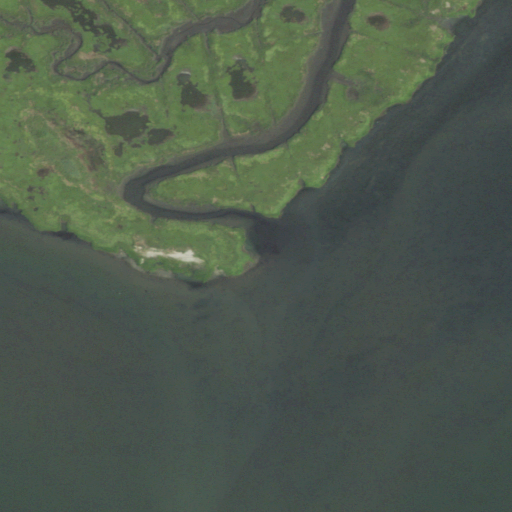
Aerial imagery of cape in New York named Green Sedge Point containing open water and herbaceous wetlands